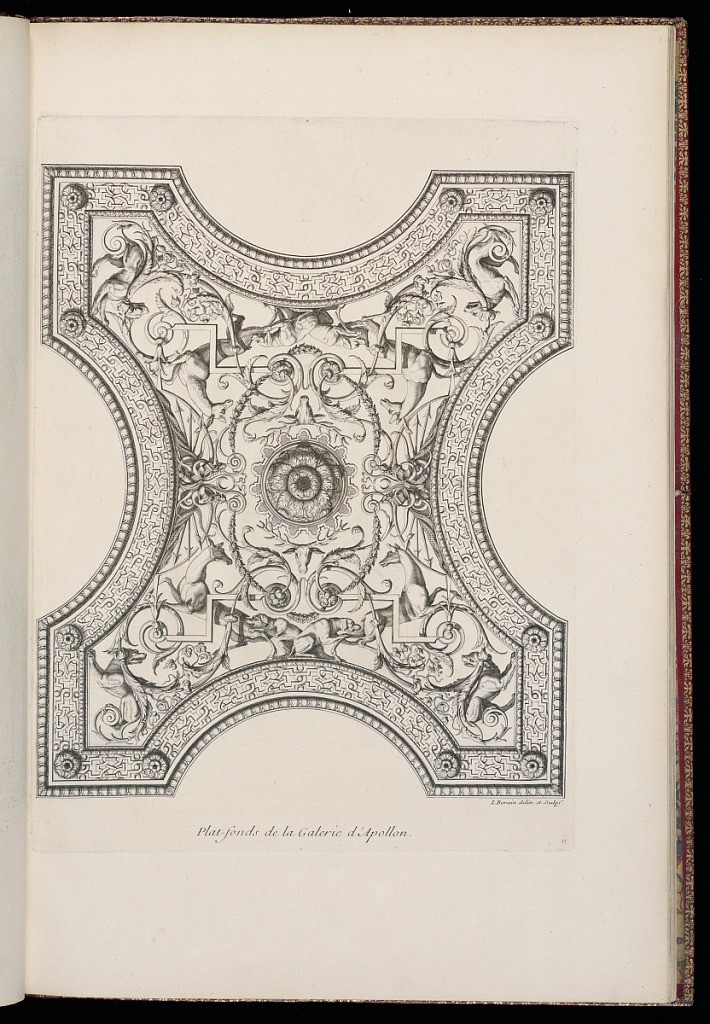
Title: Plat-fonds de la Galerie d’Apollon
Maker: Jean Bérain the Younger, French, 1674 – 1726
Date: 1710
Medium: Etching on laid paper
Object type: Bound print
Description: Eleventh plate from a series of prints depicting the ornament and interiors of the King's apartment at the Royal palaces of the Louvre and the Tuileries, part of the Cabinet du Roi (King's Cabinet) series published by the Imprimerie Royale. The plate illustrates a section of the ceiling from the Gallery of Apollo at the Louvre. The ceiling features a strapwork and rosette border and ornamented with grotesque and arabesque motifs, with deer, dogs, trophies with arms and arrows, foliage, acanthus leaves, and a central floral and acanthus leaf rosette. The plate is titled, signed, and numbered.